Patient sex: M
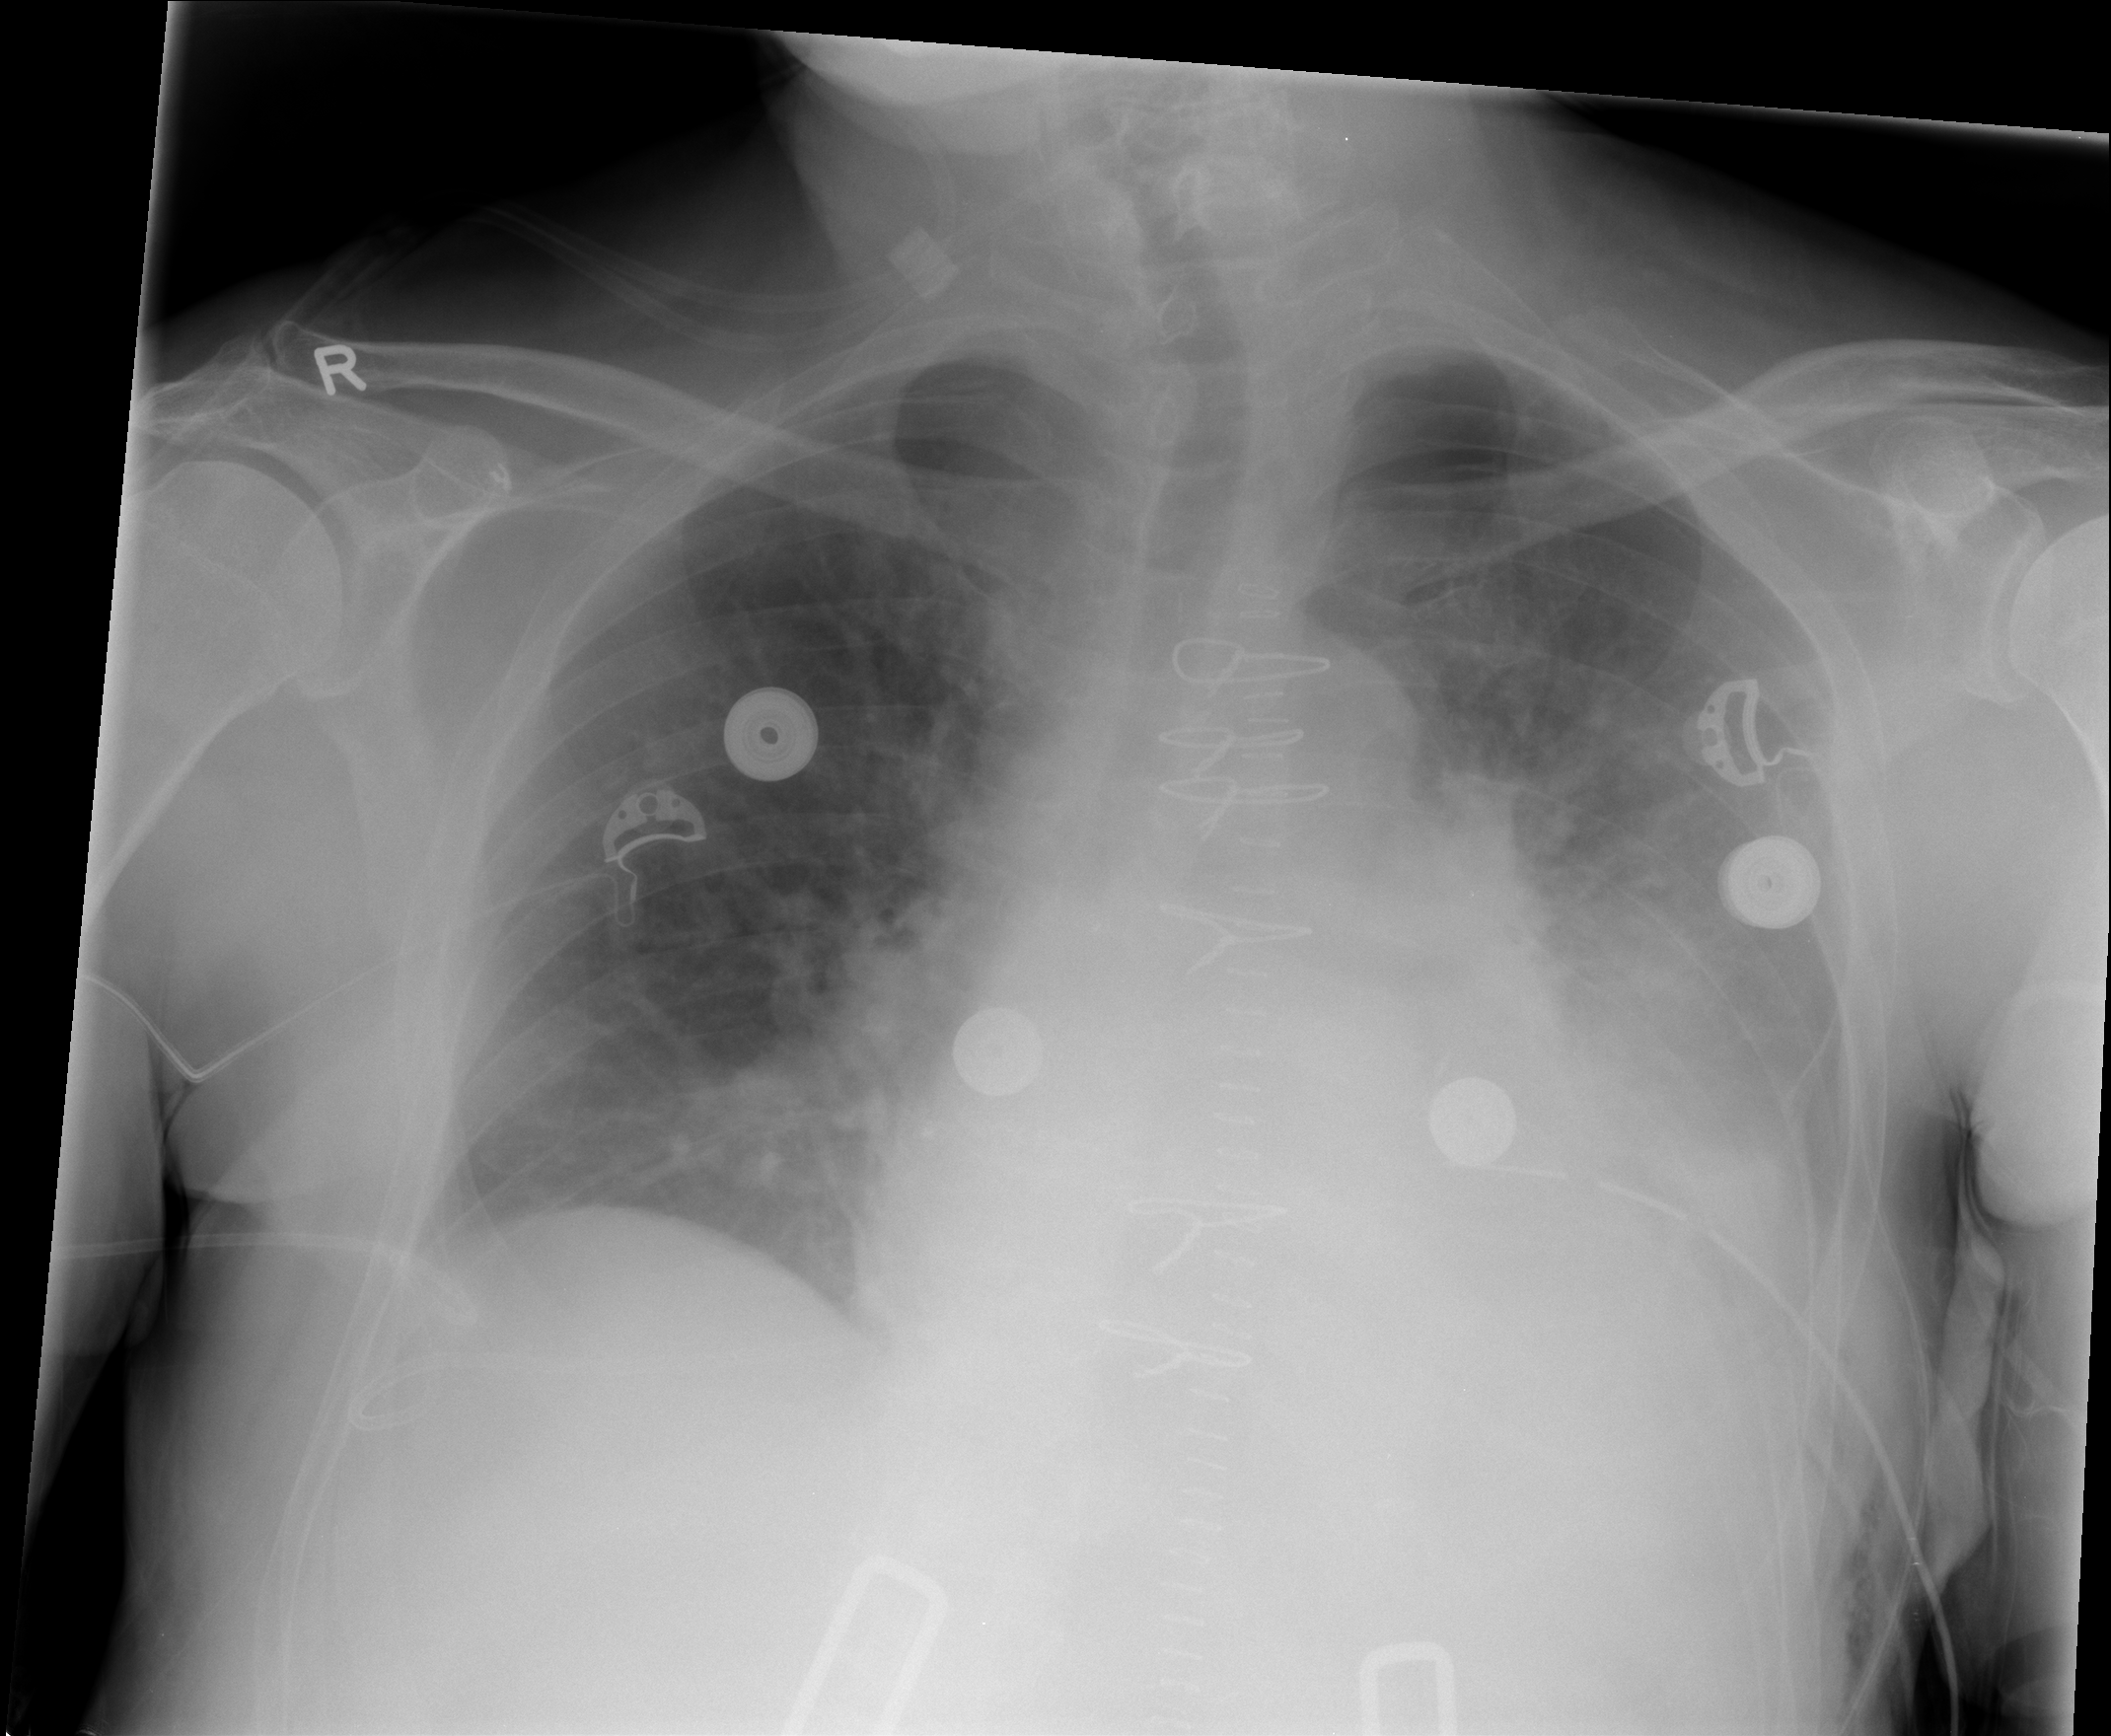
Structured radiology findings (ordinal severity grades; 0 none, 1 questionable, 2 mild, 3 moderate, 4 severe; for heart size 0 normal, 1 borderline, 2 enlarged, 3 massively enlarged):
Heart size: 2
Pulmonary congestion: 2
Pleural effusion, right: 0
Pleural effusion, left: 3
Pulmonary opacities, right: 0
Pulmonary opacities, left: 2
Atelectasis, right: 0
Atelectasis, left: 3